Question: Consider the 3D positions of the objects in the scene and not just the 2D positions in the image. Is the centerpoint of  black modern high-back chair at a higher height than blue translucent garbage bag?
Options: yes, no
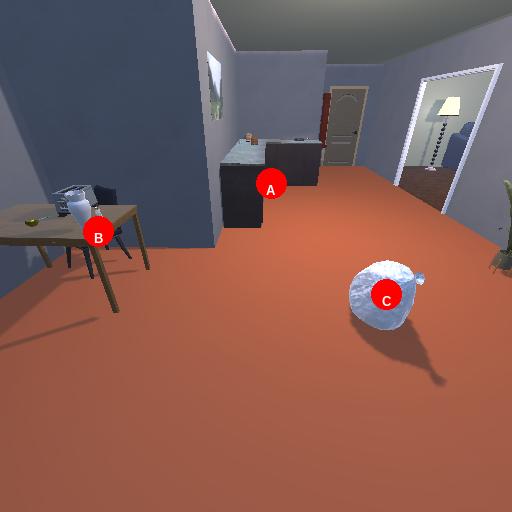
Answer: yes